Question: My team has recently converted to Visual Studio 2012 and is using the Code Review work items. When reviewing a new file, or one with substantial changes, the slashes or hashing shown for the unmatched lines causes my eyes to cross and lose focus making the review physically painful.
Is there any way to change the slashes or hashing in the Code Review tool to be something different such as a 50% grey, or at least lower the contrast of the lines so I can use the tool?

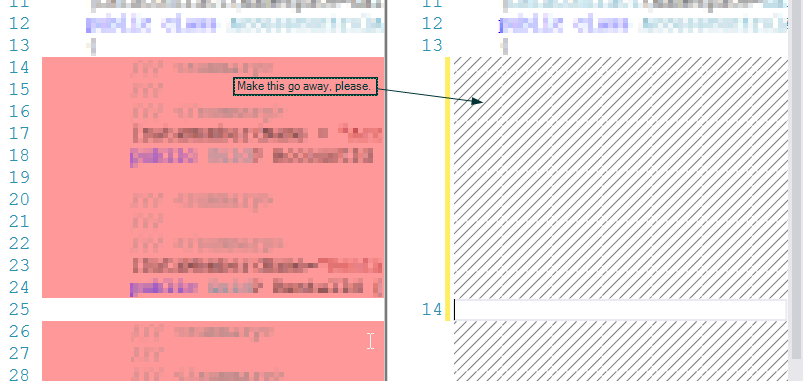
Answer: I don't think there's a way to do it. Not that I could find in any case. If you want this you can let the team know by adding a suggestion to <URL>